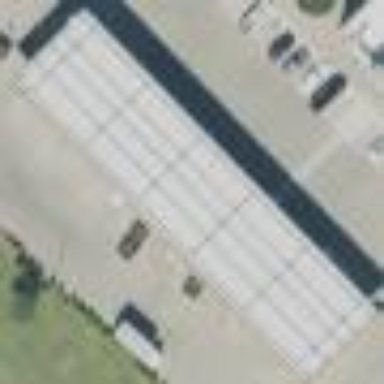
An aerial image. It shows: Fuel station with roof.